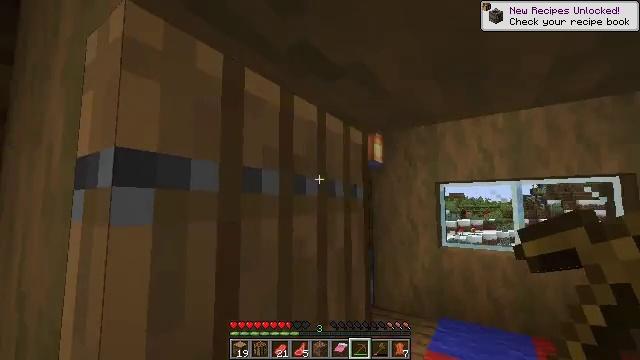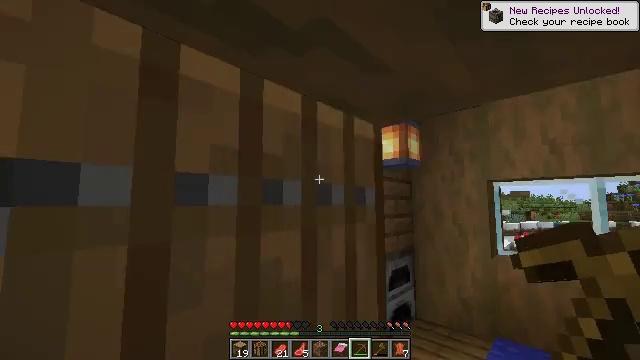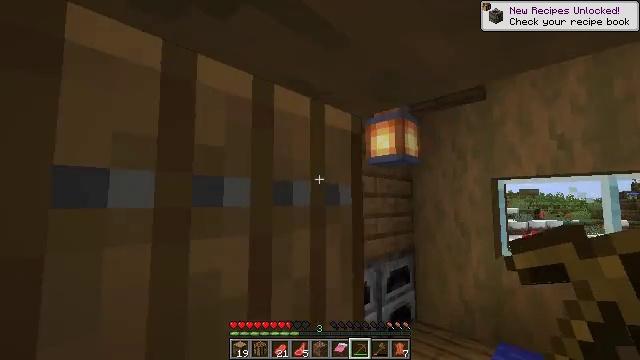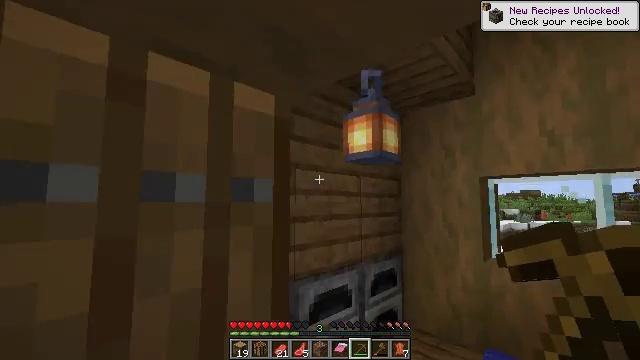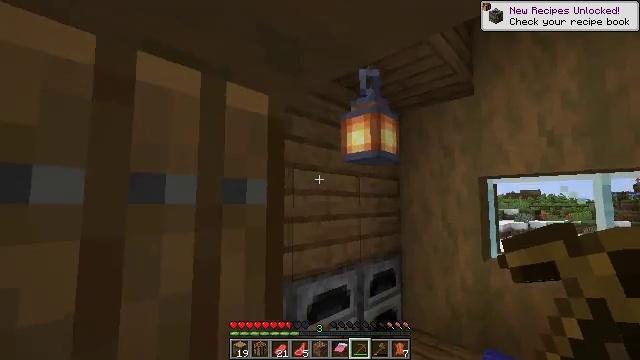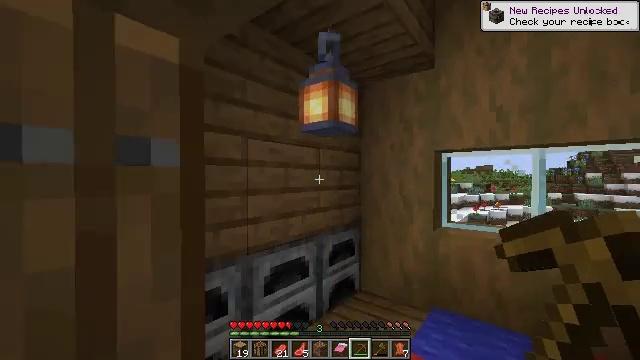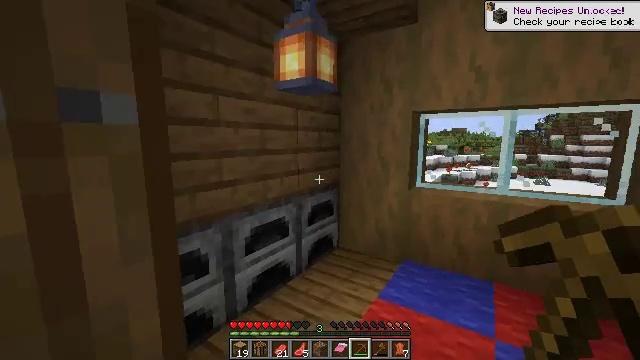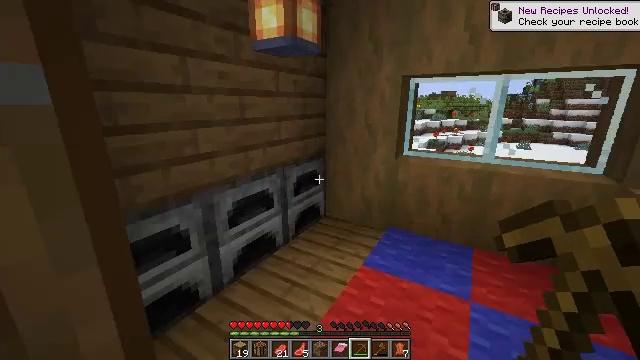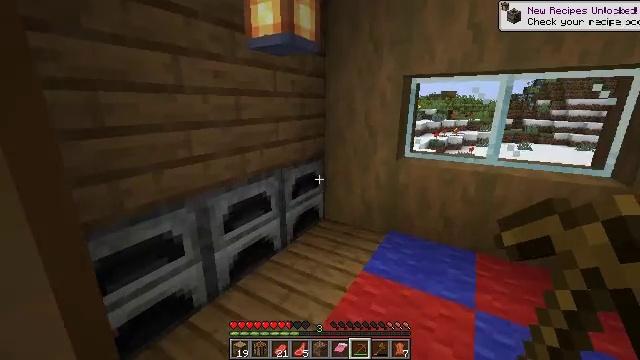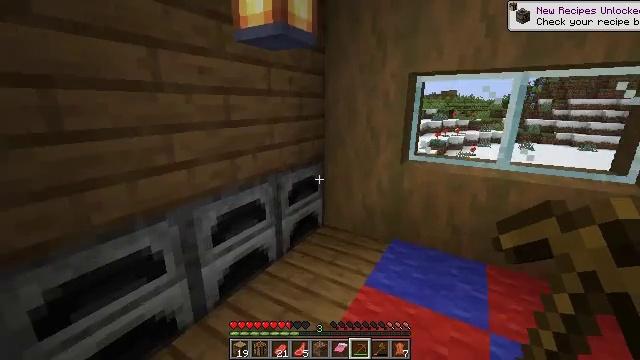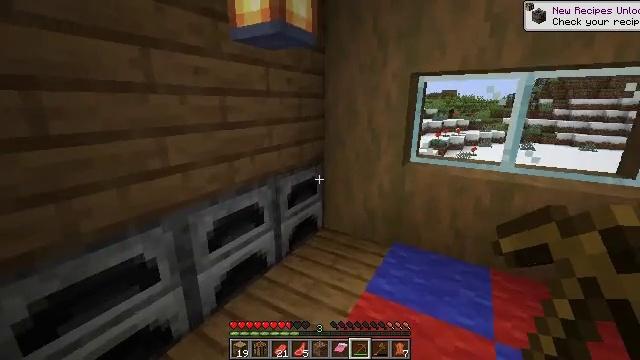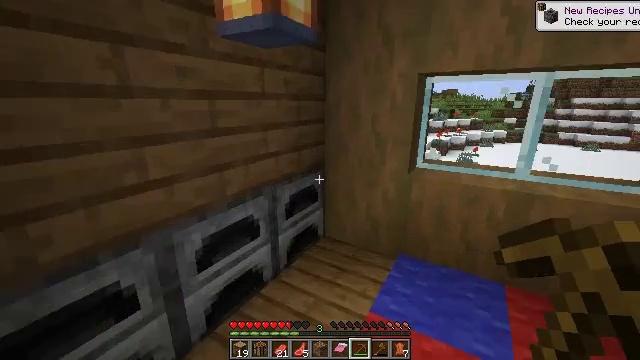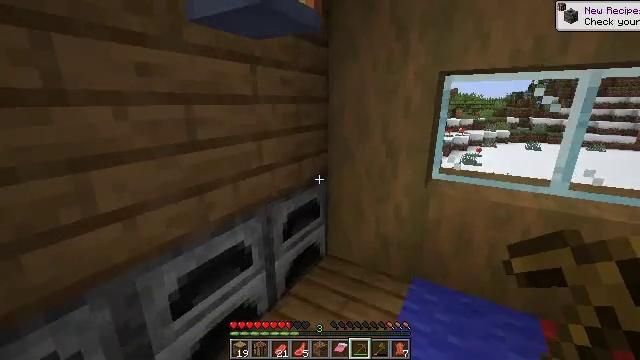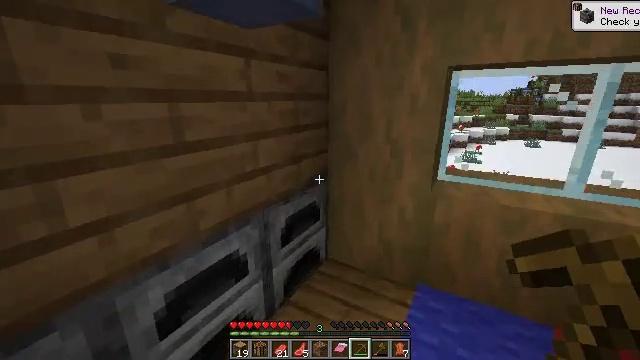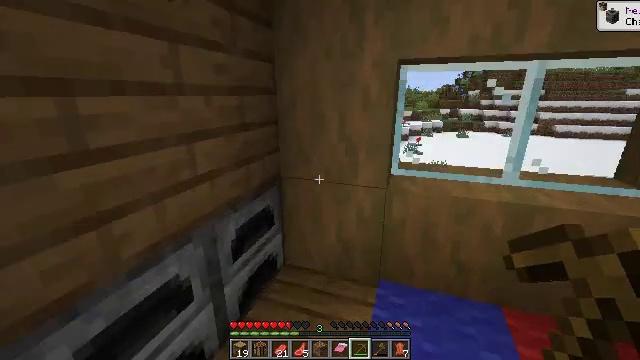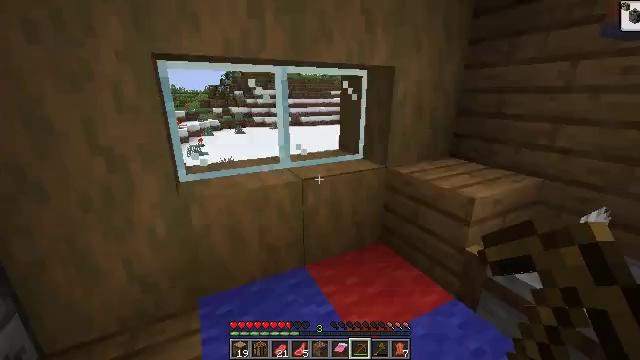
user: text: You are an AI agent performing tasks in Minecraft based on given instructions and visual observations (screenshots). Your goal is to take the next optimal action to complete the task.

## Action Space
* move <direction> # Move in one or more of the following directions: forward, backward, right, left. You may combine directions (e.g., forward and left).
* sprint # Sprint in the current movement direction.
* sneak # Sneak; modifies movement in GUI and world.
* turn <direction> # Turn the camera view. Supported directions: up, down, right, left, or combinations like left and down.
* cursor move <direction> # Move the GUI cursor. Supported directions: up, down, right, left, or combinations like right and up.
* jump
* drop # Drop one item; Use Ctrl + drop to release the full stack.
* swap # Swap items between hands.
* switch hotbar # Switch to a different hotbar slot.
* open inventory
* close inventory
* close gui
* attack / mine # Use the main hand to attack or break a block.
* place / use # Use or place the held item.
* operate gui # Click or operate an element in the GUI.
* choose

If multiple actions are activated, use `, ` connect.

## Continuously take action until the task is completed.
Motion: motion action
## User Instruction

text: Break the lantern to collect it.
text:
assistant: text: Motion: move forward and move right, turn left
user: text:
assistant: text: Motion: move forward and move right, turn left
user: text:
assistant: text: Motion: move right
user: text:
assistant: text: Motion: no_op
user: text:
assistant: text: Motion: turn right and down
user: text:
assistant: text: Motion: turn right and down
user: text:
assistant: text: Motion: move forward, turn right and down
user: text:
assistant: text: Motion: move forward
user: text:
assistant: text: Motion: move forward
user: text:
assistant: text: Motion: move forward
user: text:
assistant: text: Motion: move forward
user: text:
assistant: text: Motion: move forward
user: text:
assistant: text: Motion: move forward
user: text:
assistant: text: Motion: turn right
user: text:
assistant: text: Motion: turn right
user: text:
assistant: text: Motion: turn right and up
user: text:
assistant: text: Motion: turn right and up
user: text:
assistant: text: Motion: no_op
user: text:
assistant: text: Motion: no_op
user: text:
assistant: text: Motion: no_op
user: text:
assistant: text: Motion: no_op
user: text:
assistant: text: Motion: no_op
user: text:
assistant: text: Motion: no_op
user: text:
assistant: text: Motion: no_op
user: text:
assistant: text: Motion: no_op
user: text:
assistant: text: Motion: no_op
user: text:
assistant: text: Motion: no_op
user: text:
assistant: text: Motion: turn left and down
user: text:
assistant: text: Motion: turn left and down
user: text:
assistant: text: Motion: turn down